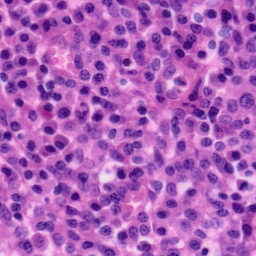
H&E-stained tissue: Tonsil